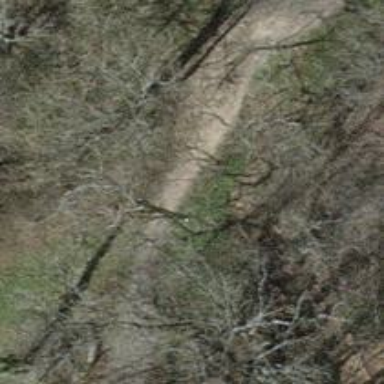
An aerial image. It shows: Path with excellent trail visibility. The surface is gravel with grade3 tracktype.